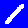
Digit: 1